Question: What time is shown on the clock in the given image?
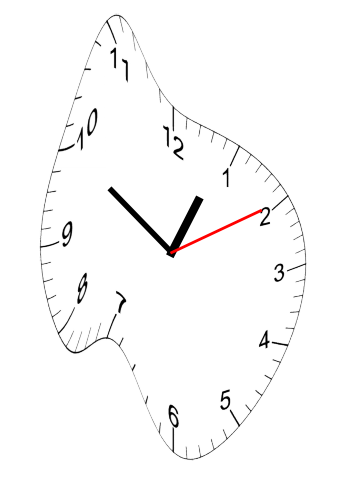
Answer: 12:50:10